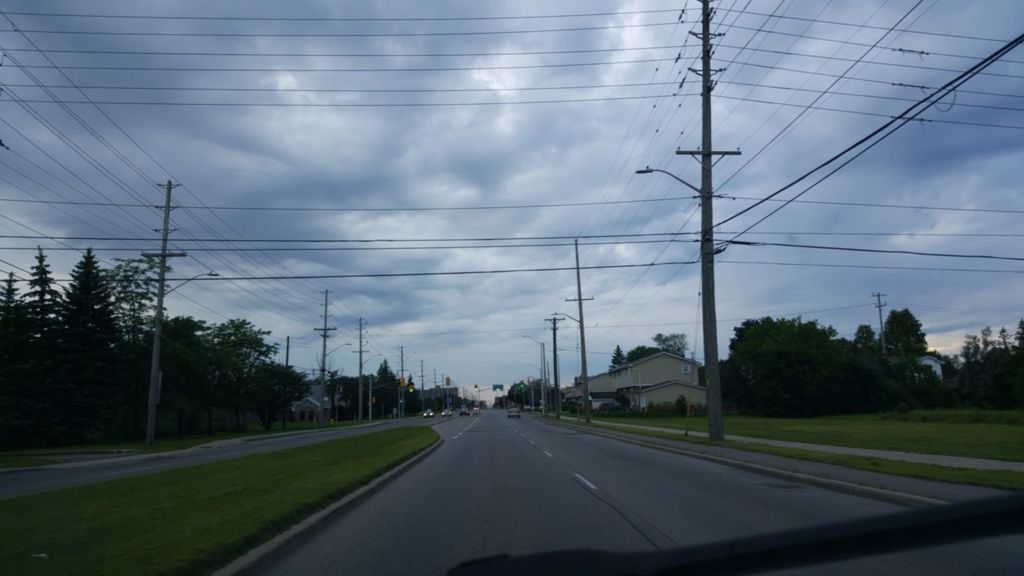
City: ottawa-gatineau